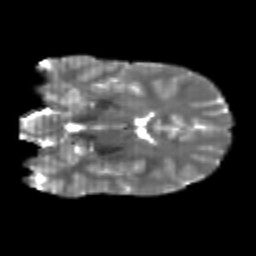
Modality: T2w
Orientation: coronal
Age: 21
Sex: male
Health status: healthy
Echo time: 0.074 s